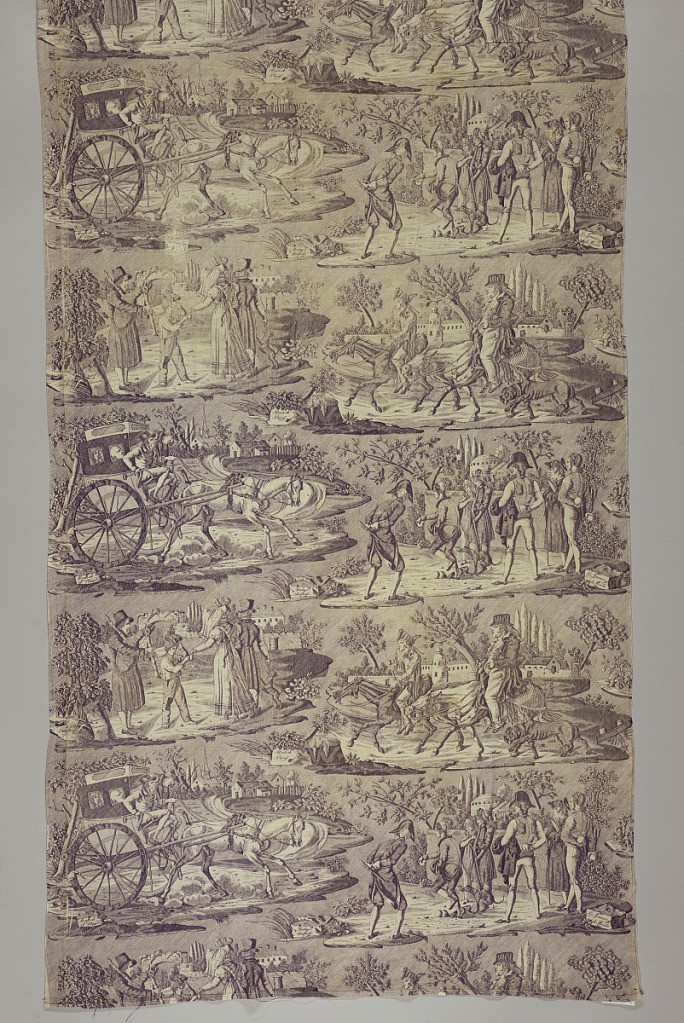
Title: La Route de St. Cloud ou de Poissy
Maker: Favre Petitpierre, France, 1802–1818
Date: ca. 1815
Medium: Printed by engraved roller on cotton plain weave.
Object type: Textile
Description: Four scenes, all captioned in French, showing travelers on the road. The captions are: 'Route de St. Cloud', 'Route de Poissy', 'Les Joueurs des Boules', 'Le Joueur de Cornemuse'.